Question: What score is not required for the loan?
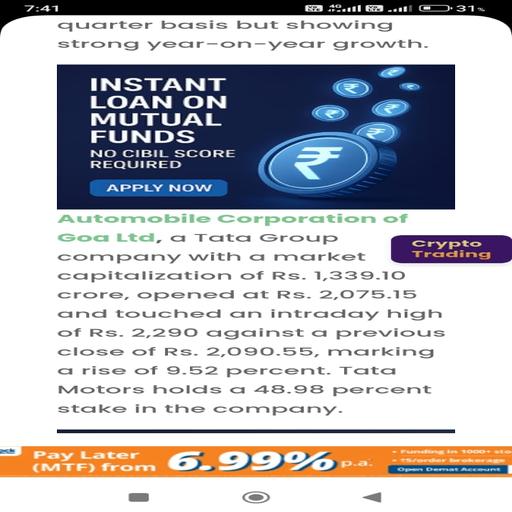
Answer: No CIBIL score